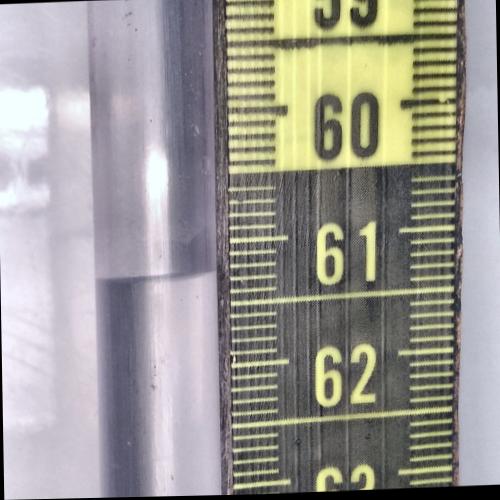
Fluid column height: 61.3 cm